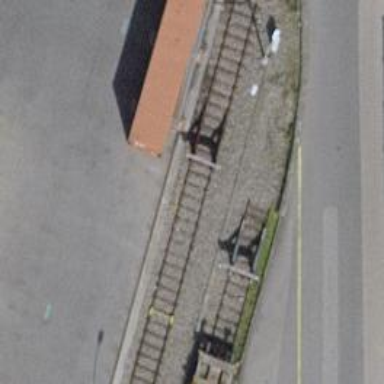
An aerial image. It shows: Railway buffer stop.